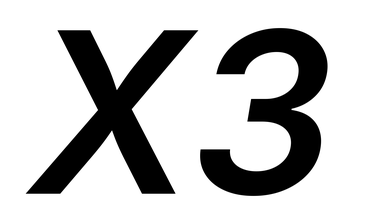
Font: Inter-Italic_SemiBold_Italic